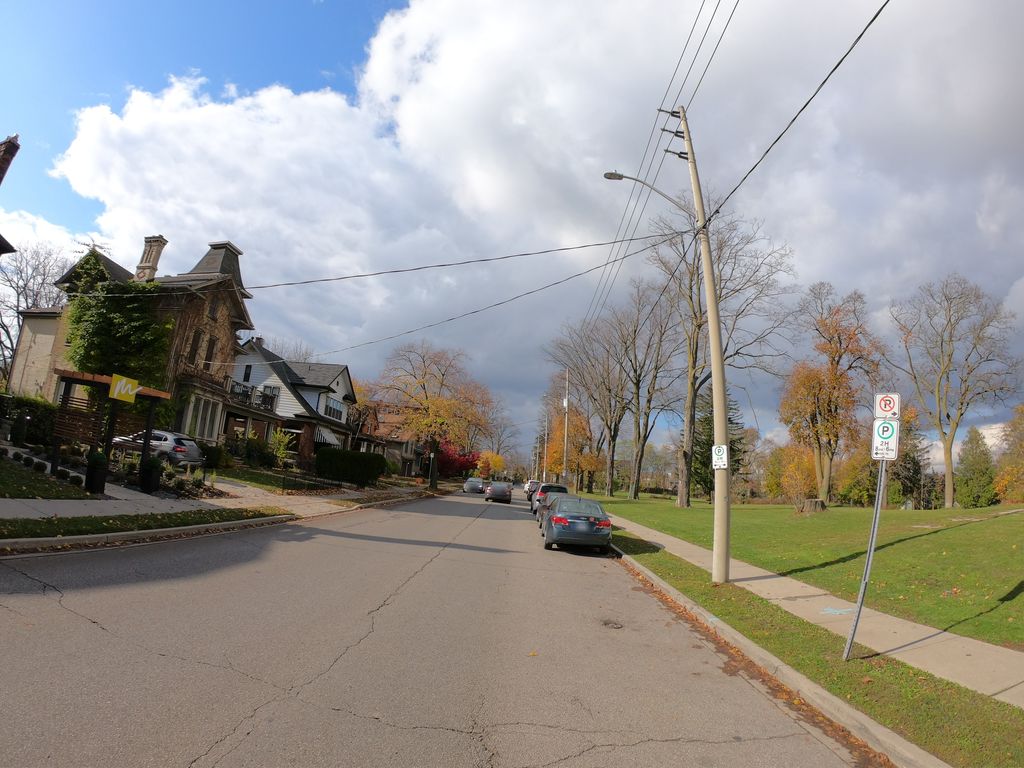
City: kitchener-waterloo